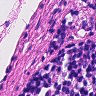
Metastatic tissue present: no